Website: walmart
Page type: account-selection
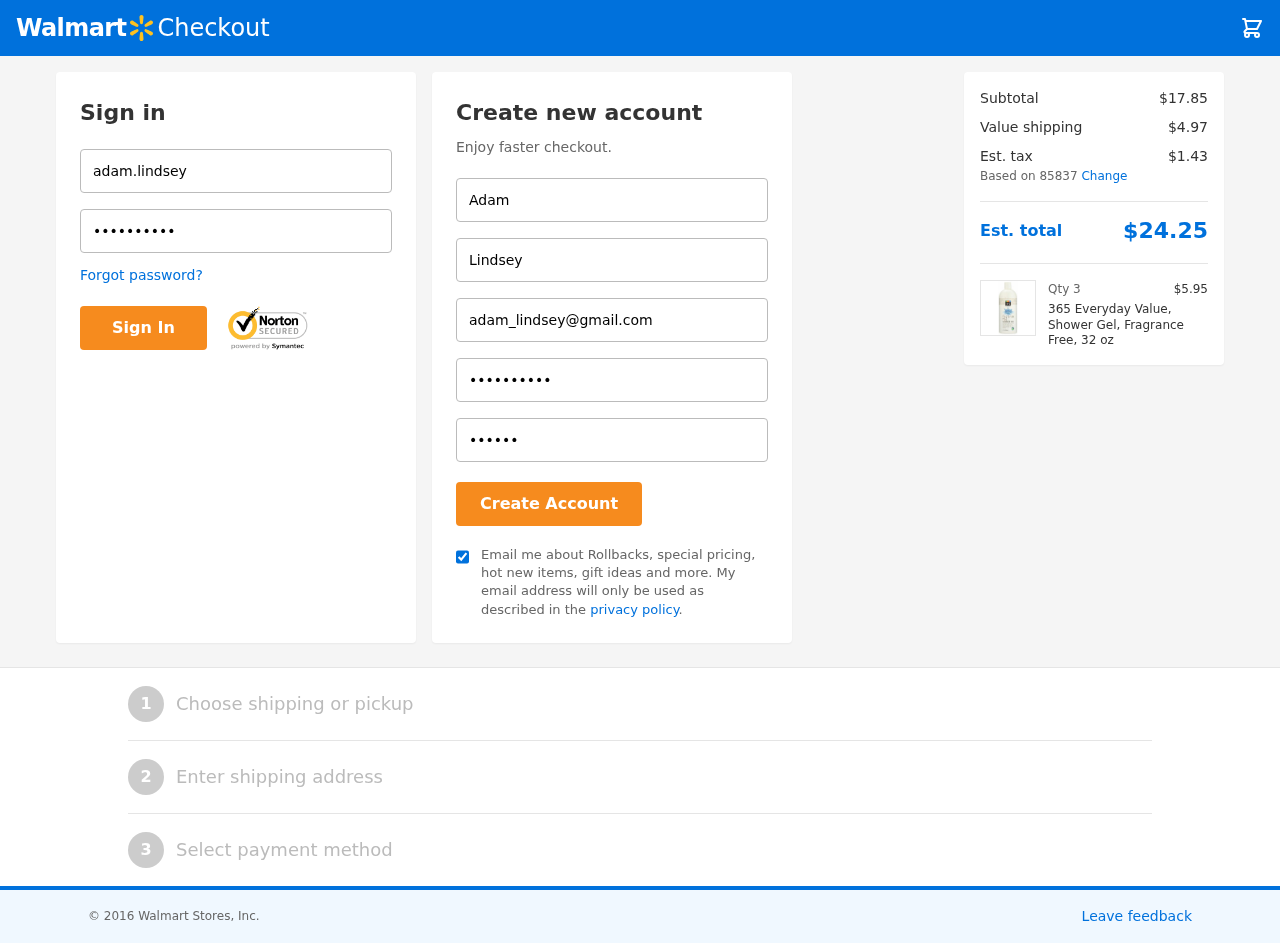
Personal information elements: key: PII_EMAIL
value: adam_lindsey@gmail.com
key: PII_FIRSTNAME
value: Adam
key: PII_LASTNAME
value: Lindsey
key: PII_LOGIN_USERNAME
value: adam.lindsey
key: PII_POSTCODE
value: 85837
Product elements: key: PRODUCT1_NAME
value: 365 Everyday Value, Shower Gel, Fragrance Free, 32 oz
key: PRODUCT1_PRICE
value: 5.95
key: PRODUCT1_QUANTITY
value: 3
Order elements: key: ORDER_SUBTOTAL
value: $17.85
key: ORDER_SHIPPING_COST
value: $4.97
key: ORDER_TAX
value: $1.43
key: ORDER_TOTAL
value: $24.25